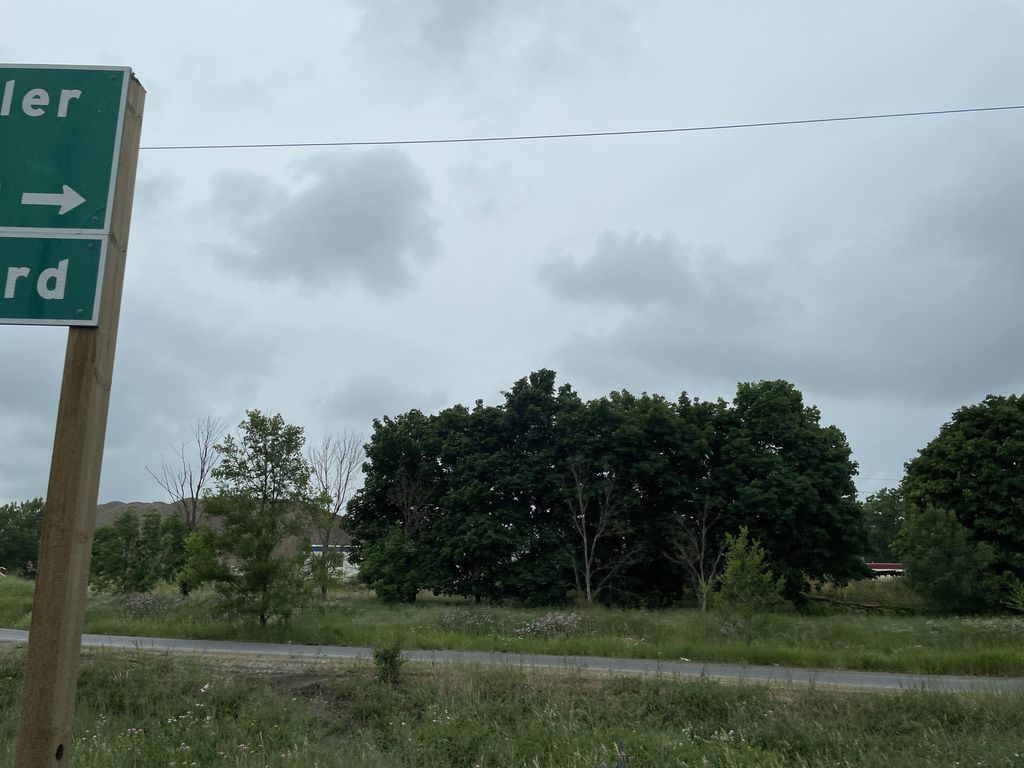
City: kitchener-waterloo